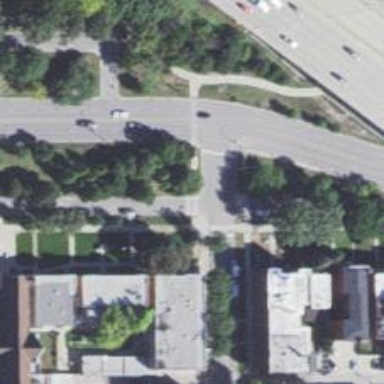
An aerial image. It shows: Footway located on traffic island.